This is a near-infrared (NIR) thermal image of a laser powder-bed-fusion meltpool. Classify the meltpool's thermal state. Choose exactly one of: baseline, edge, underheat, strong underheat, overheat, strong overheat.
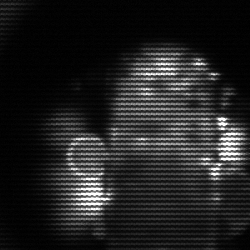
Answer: strong underheat